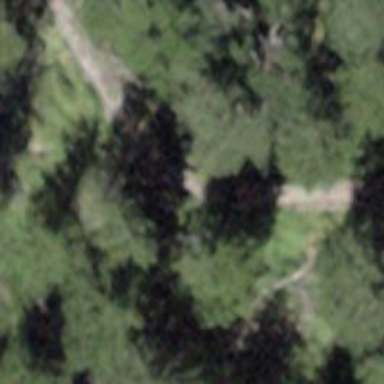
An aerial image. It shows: Gravel path with excellent visibility for trails.